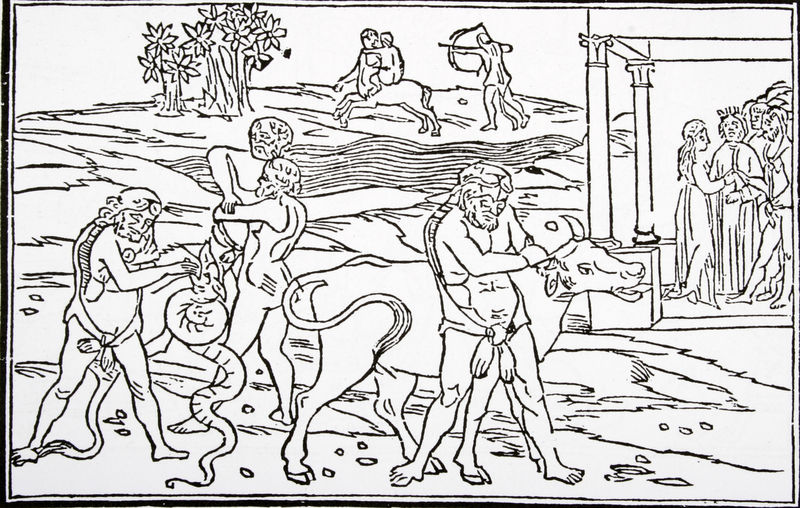
Titel: Metamorphosen des Ovid. Herkules und Achelous
Künstler: (Anonym) Venezianisch
Standort: München:
Institution: Bayerische Staatsbibliothek
Schlagwörter: baum, berg, blätter, gruppe, held, himmel, kampf, kopf, mann, nackt, wasser, weiß, bäume, fluss, frauen, landschaft, menschen, blume, blumen, frau, grau, männer, schwarz, skizze, strasse, säule, säulen, zeichnung, dach, gebäude, haus, tier, tiere, weg, bart, architektur, sockel, steine, horn, bach, feld, hügel, natur, boden, mantel, personen, pflanze, prinzessin, pferd, reiter, szenerie, fell, huf, hufe, schwanz, holzschnitt, bogen, perspektive, arbeiten, grafik, kuh, rind, linien, hof, gefolge, könig, kraft, muskeln, nackte, halle, antike, buch, druck, druckgraphik, schnitt, schwarz-weiss, schraffuren, holzstich, stich, illustration, holzdruck, schlange, allegorie, mythologie, jagd, sieg, architrav, kapitell, götter, satyr, zunge, faun, kentaur, pan, zentaur, gebunden, griechenland, tempel, opfer, hörner, basis, schütze, ochse, stier, herkules, pfeil, drachen, ladschaft, drache, schießen, apollo, jagdt, kapitel, europa, monster, ringen, zweikampf, ochs, bogenschütze, grichisch, löwenfell, grichenland, widder, buchillustration, ovid, sünden, scharzweiß, zyklop, simultandarstellung, schwazr, durckgraphik, pfeil und bogen, metamorphosen, zentaure, packen, halbgott, antäus, opfertier, haale, hörnen, die 12 taten, heldentaten, ruheshaale, taten, tiegerfell, 1600, schlnge, kampd, schlante, sperd, gruüüe, innenraukm, hornochse